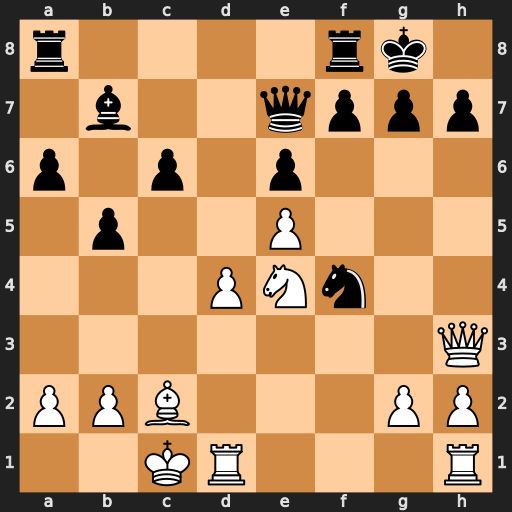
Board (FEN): r4rk1/1b2qppp/p1p1p3/1p2P3/3PNn2/7Q/PPB3PP/2KR3R
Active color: w
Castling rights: -
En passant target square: -
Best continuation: Nf6+ gxf6 Qxh7#